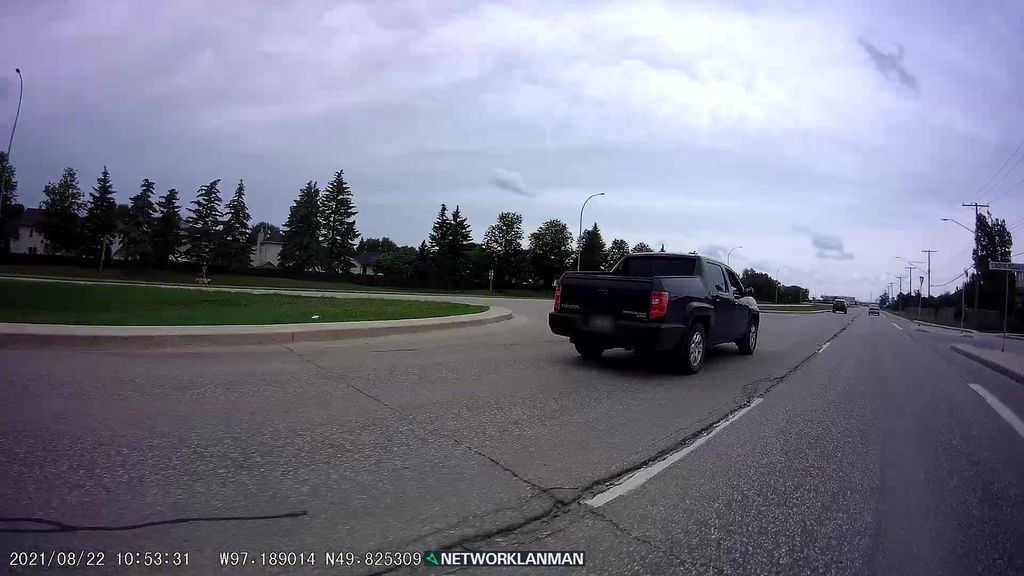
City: winnipeg